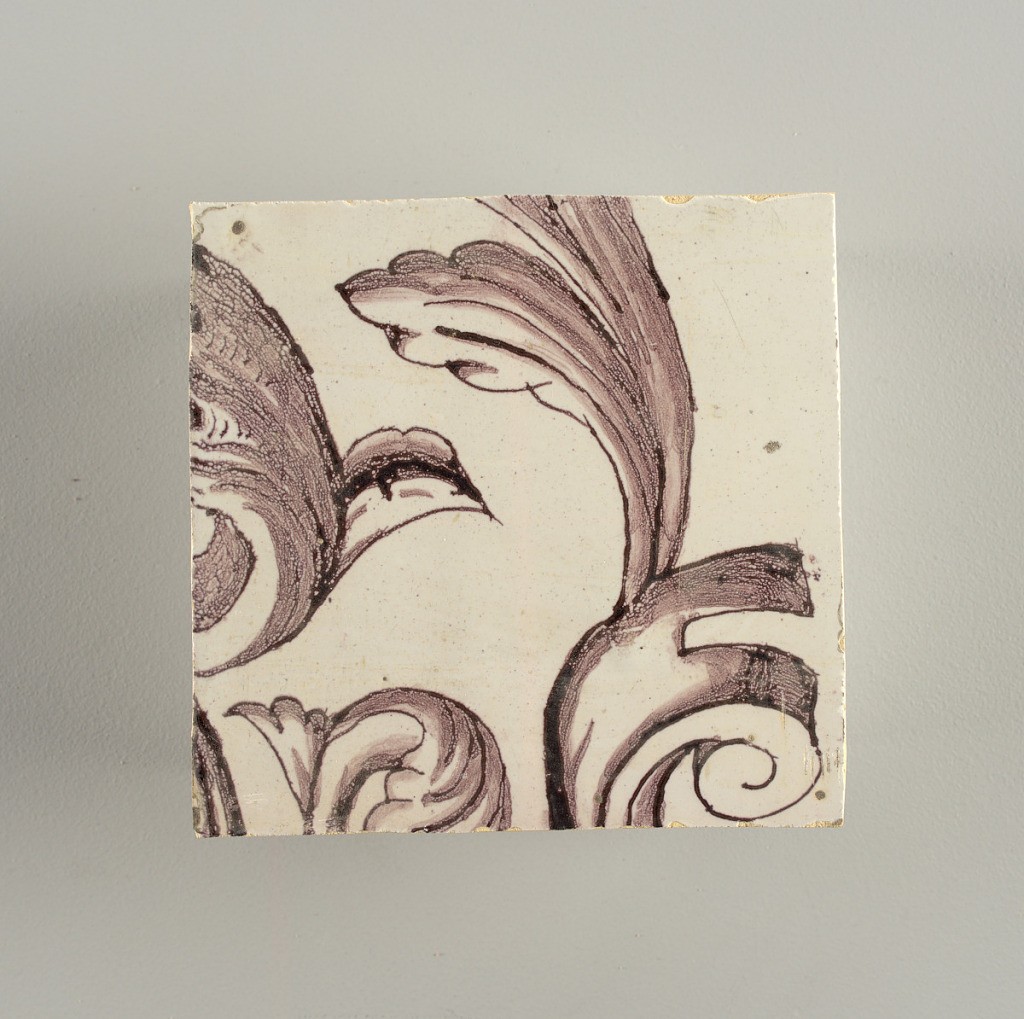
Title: Wall facing
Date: ca. 1725
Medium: Tin-glazed earthenware, underglaze
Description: Horizontal rectangle.  Thirty-seven tiles wide and twenty-one high with opening for door or window nineteen and one-half tiles high and twelve wide.  To left and right of opening, centered canopy above. Left, woman representing Hope, right, a sculputure urn.  Centered above opening, a mascaron.  Arabesque design of foliage.